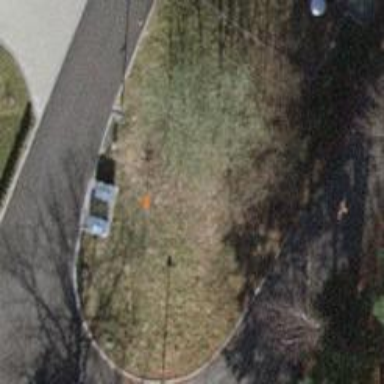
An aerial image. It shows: Pipeline marker.